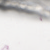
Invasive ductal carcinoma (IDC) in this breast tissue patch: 0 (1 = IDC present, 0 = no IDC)